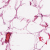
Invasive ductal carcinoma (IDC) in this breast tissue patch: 0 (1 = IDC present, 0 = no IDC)